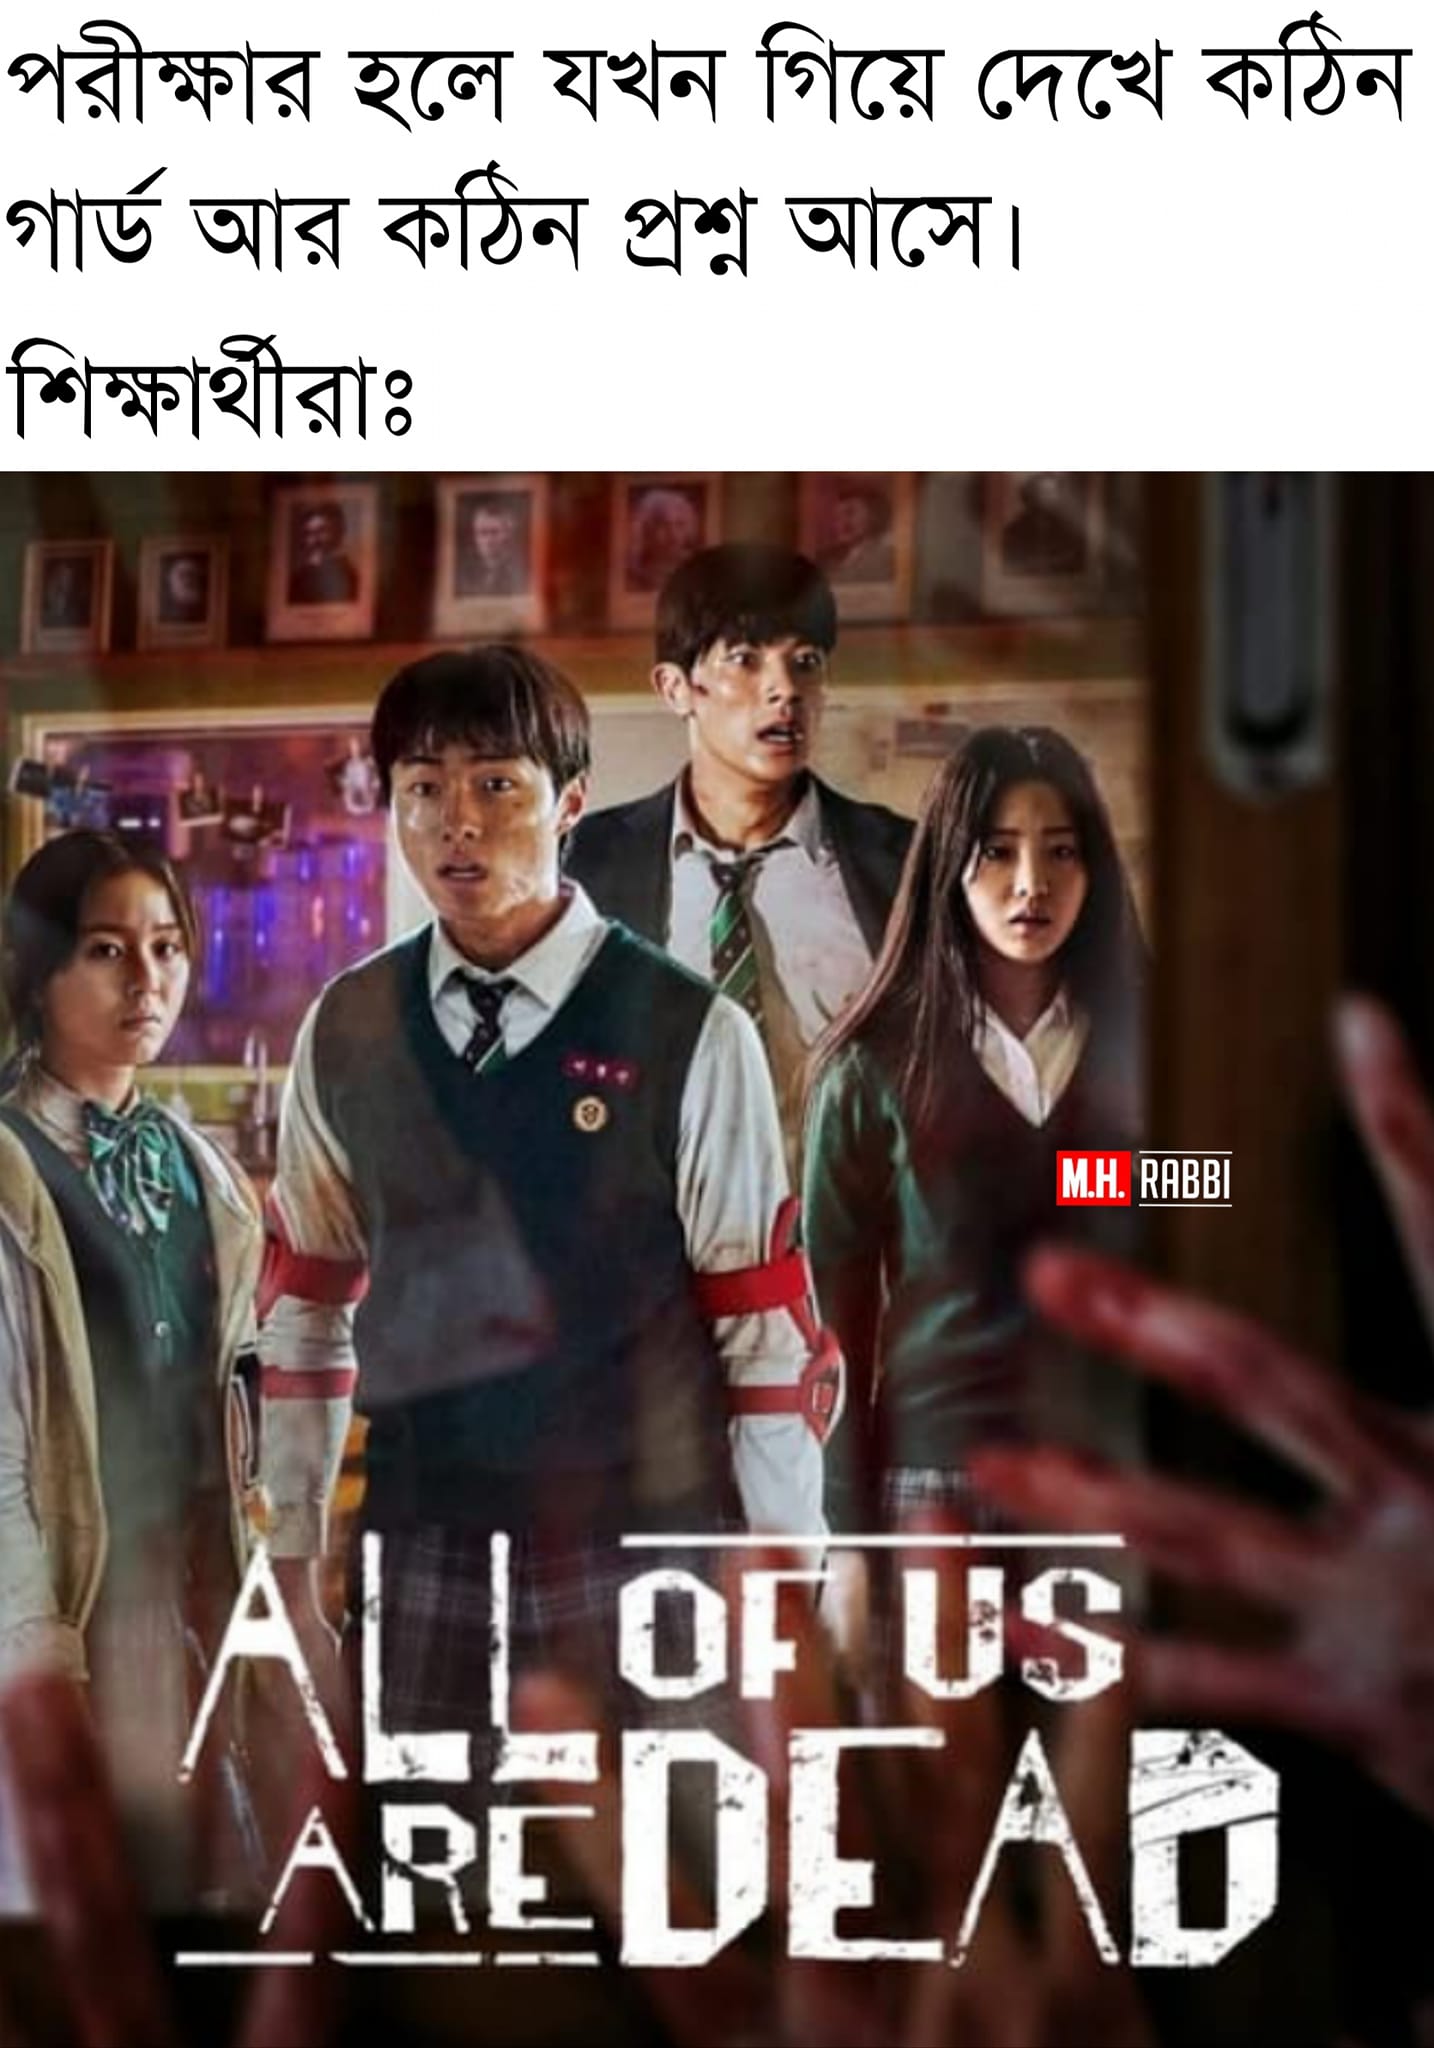
Caption: পরীক্ষার হলে যখন গিয়ে দেখে কঠিন গার্ড আর কঠিন প্রশ্ন আসে ।   শিক্ষার্থীরাঃ     ALL OF US ARE DEAD
Label: non-hate